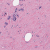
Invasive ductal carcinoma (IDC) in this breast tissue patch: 1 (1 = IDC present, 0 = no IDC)